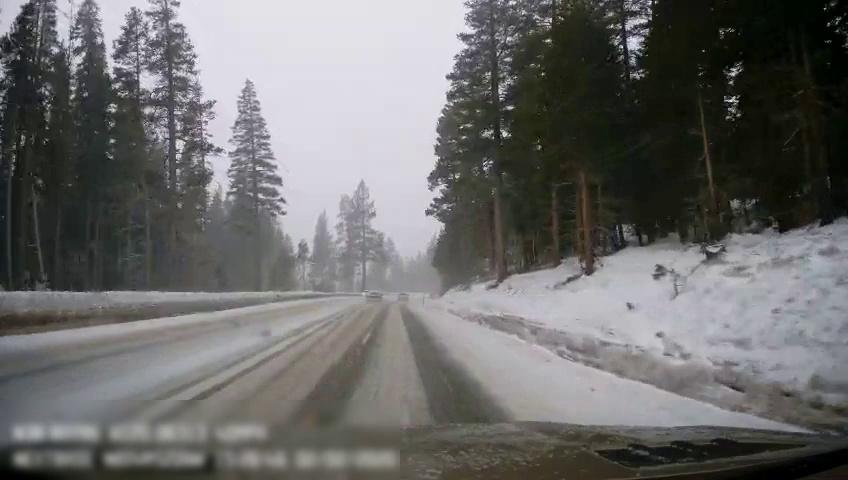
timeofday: Day
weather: Snowy
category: Drivable Space
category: Vehicles | Car
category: Vehicles | SUV
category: Lanes | Current Lane